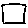
Label: square